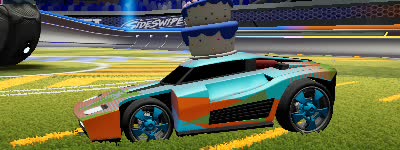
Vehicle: breakout